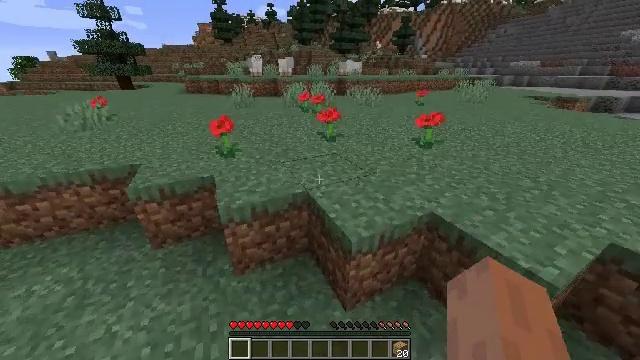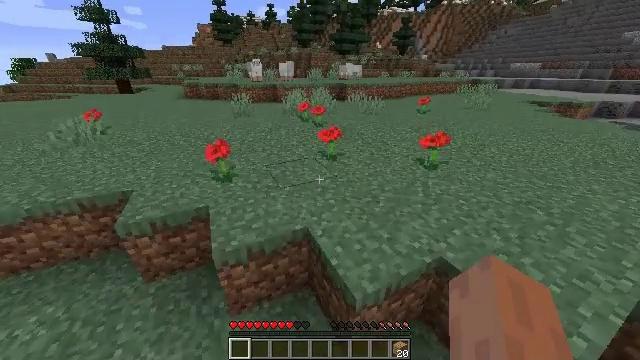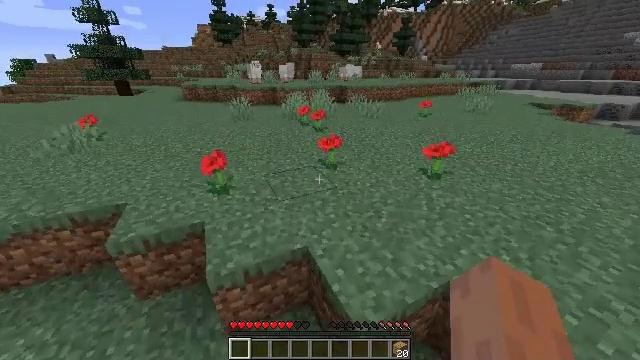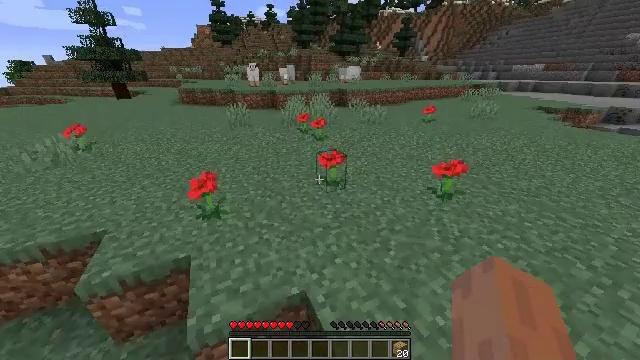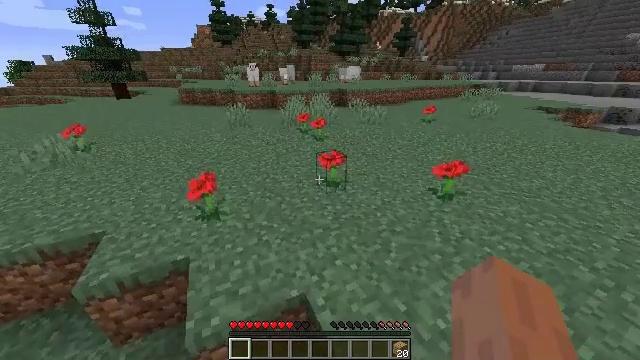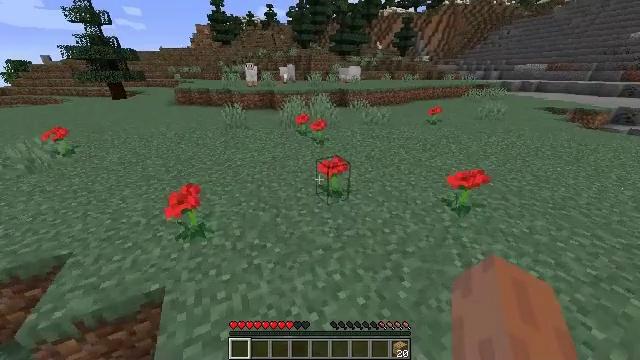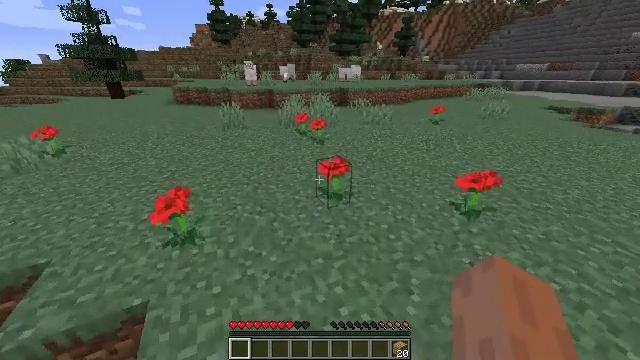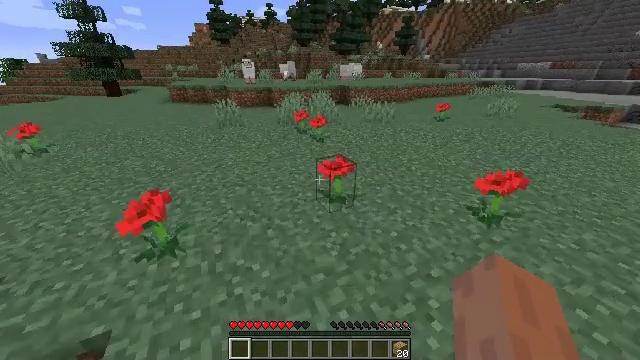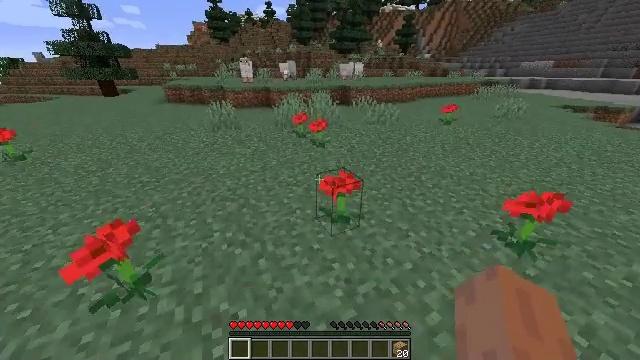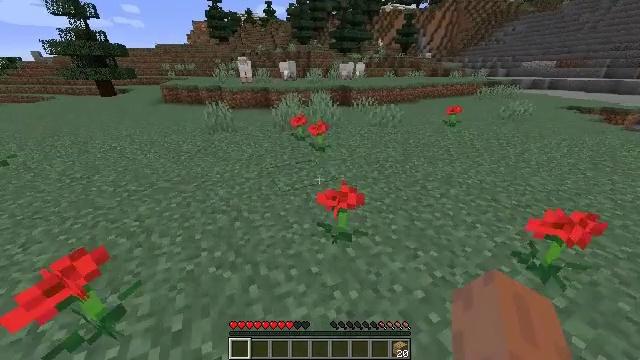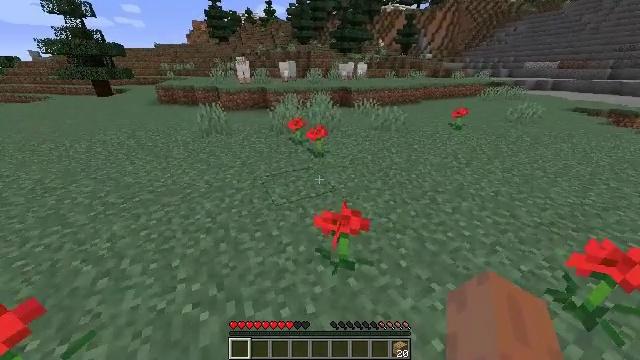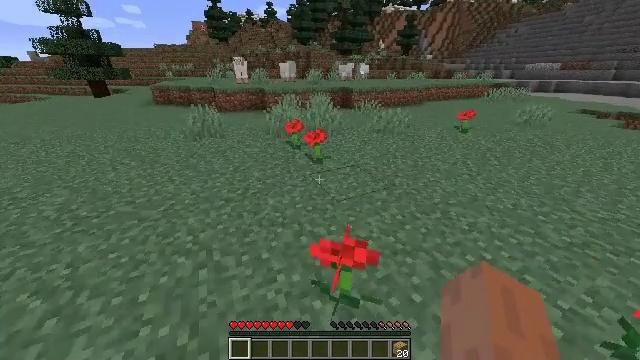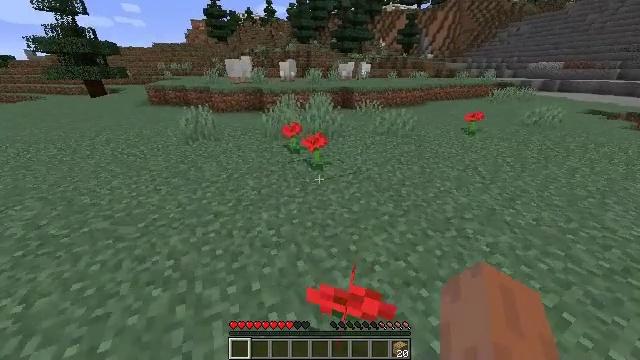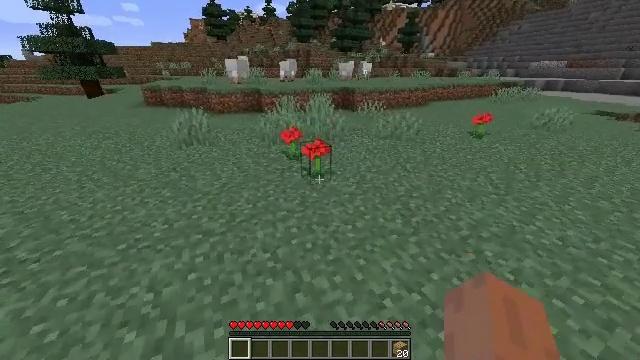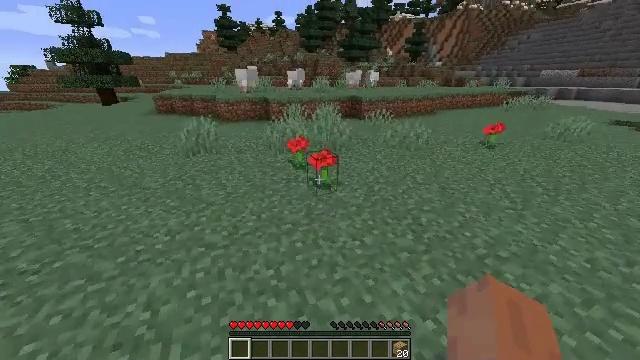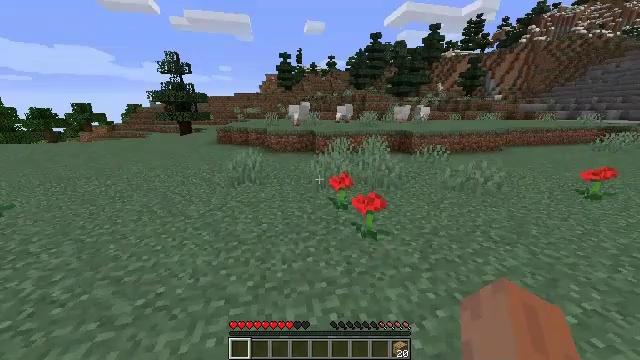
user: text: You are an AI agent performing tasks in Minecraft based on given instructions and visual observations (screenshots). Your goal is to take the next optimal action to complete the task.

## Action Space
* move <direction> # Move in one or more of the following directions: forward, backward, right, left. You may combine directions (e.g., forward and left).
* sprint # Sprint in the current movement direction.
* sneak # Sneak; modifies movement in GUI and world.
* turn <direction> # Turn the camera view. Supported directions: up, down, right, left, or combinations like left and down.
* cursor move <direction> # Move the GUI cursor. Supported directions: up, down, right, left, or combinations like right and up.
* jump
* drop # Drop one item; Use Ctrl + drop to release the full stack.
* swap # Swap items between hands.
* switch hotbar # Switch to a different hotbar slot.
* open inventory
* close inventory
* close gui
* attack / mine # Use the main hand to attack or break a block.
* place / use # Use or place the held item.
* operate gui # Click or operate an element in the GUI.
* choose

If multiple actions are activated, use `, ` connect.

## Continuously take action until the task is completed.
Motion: motion action
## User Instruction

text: Combat the sheep.
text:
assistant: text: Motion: move forward, jump
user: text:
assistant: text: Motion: move forward, jump
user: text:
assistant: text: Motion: move forward, jump
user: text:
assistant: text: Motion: move forward, jump
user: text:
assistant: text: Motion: move forward, jump
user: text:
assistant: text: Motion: move forward
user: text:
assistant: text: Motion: move forward
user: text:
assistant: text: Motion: move forward
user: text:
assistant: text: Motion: move forward
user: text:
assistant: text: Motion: move forward
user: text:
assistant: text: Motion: move forward
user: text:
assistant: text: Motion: move forward
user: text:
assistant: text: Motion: move forward
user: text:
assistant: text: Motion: move forward, turn left and up
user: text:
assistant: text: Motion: move forward, turn left and up
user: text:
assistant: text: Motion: move forward
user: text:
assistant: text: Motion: move forward
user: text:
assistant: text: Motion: move forward
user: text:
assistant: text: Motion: move forward
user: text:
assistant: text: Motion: move forward
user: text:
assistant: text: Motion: move forward, turn left
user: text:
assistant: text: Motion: move forward, turn up
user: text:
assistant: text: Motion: move forward, turn up
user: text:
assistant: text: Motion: move forward
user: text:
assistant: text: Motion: move forward
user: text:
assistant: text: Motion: move forward, turn right
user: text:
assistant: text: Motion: move forward, turn right
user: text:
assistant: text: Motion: move forward
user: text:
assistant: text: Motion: move forward
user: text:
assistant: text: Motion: move forward